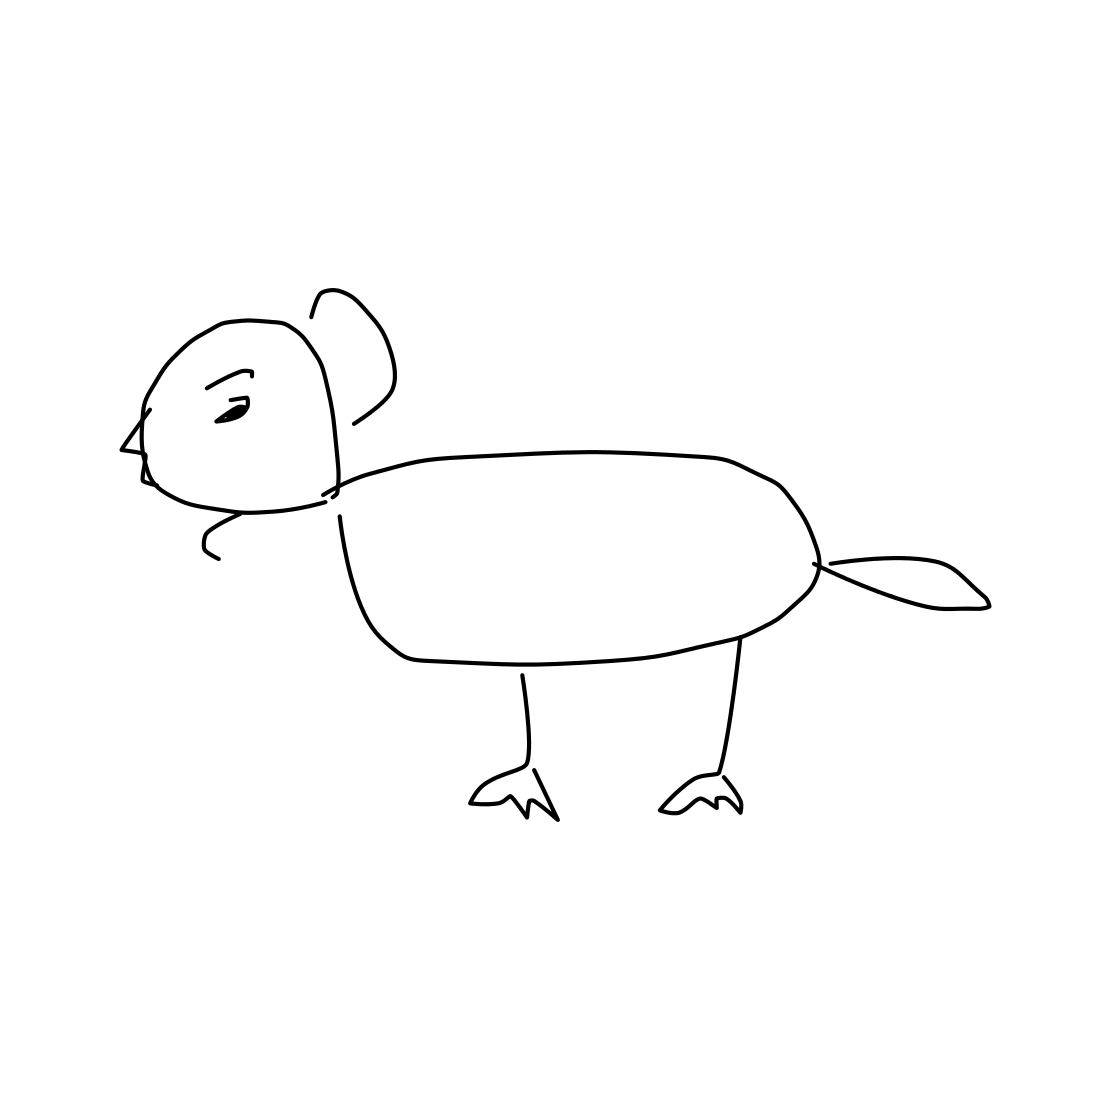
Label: sheep